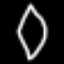
Label: diamond